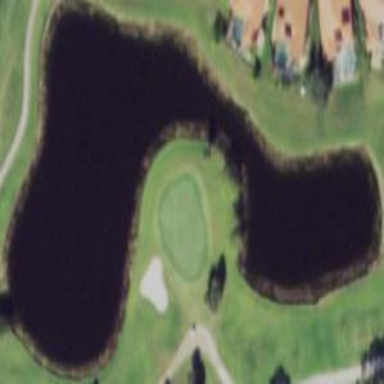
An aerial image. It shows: Picturesque scene of golf course with lateral water hazard.